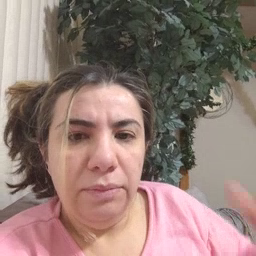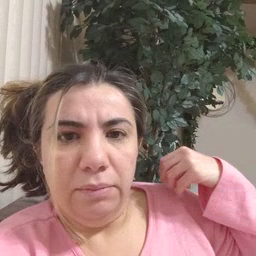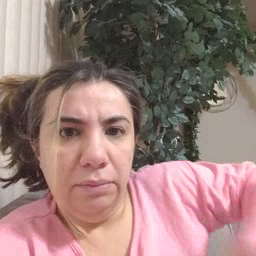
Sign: jacket